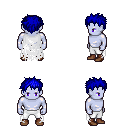
a pixel art fantasy rpg character, male body template, dark elf, purple skin, white tattered cape, white pants, blue bedhead hairstyle, brown shoes, four views (front, back, left, right), 2x2 character sprite sheet, small pixel art, hard edges, no anti-aliasing